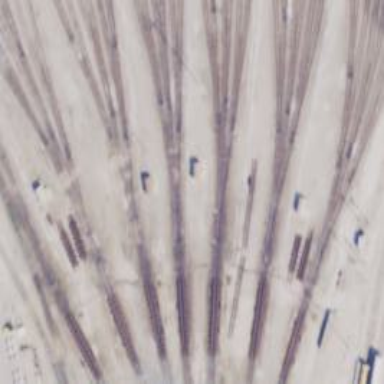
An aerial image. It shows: Railway yard.